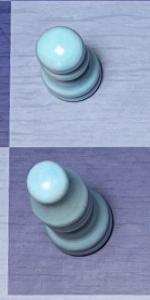
Label: Bishop_White